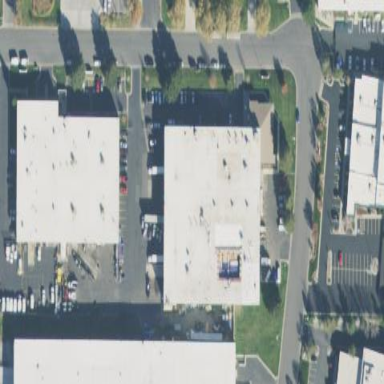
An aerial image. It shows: Industrial building.